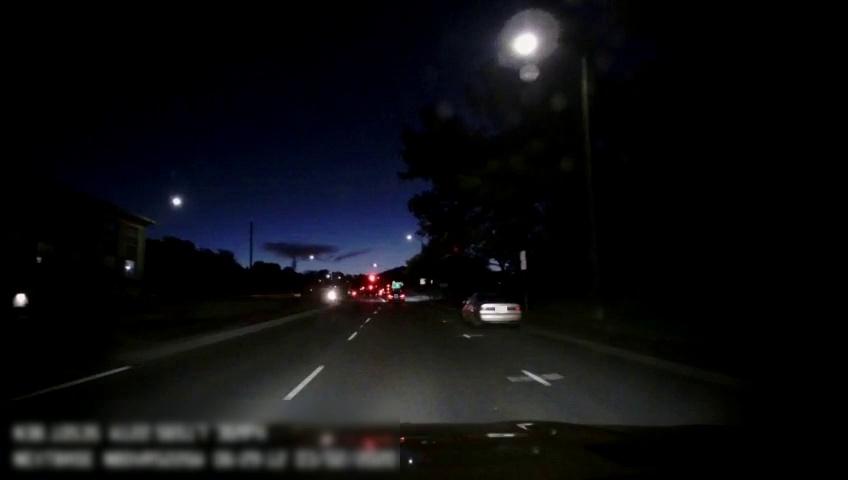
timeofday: Night
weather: Other
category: Drivable Space
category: Vehicles | Car
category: Vehicles | Car
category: Lanes | Alternate Lane
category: Lanes | Current Lane
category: Lanes | Current Lane
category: Traffic | Signs